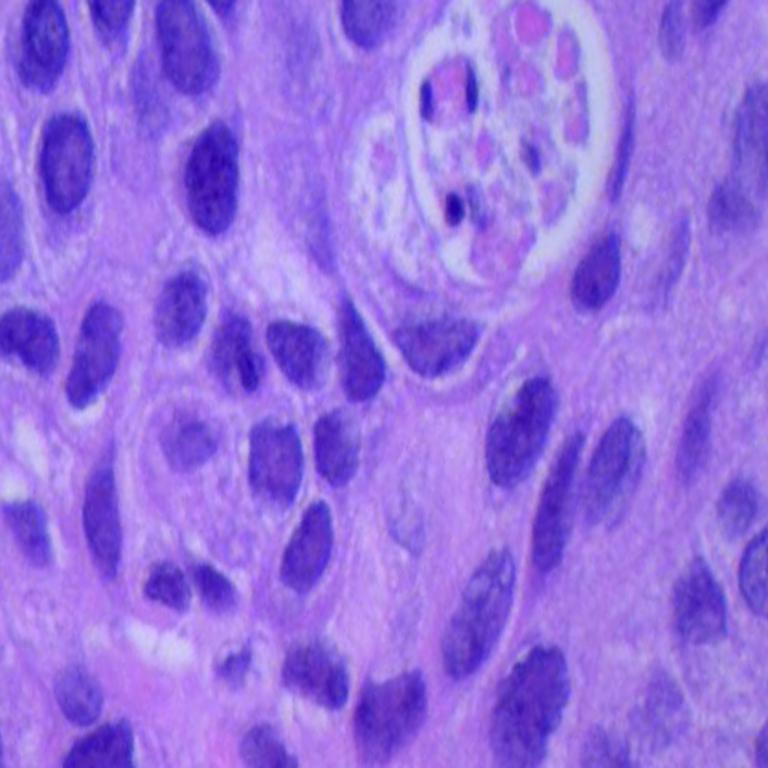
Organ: lung
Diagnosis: squamous carcinomas